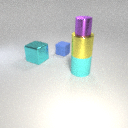
large cyan metal cube behind large cyan rubber cylinder